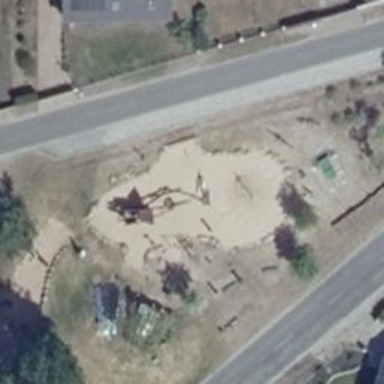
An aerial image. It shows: Playground area for leisure land.